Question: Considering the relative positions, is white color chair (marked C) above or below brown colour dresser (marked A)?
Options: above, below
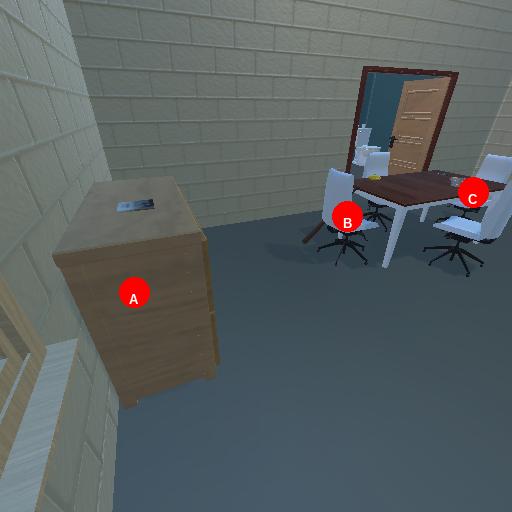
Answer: above